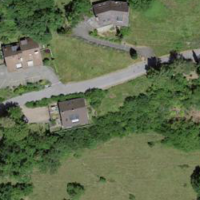
EUNIS habitat code: 55
Species observed at this site:
Certhia brachydactyla
Corvus corone
Cyanistes caeruleus
Troglodytes troglodytes
Dendrocopos major
Prunella modularis
Fringilla coelebs
Regulus ignicapilla
Aegithalos caudatus
Buteo buteo
Sylvia atricapilla
Carduelis carduelis
Columba palumbus
Turdus merula
Phylloscopus collybita
Poecile palustris
Parus major
Erithacus rubecula
Milvus migrans
Pica pica
Phoenicurus ochruros
Sitta europaea
Garrulus glandarius
Corvus corax
Accipiter nisus